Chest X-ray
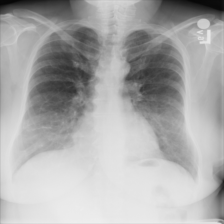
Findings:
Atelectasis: negative
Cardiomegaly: negative
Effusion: negative
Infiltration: negative
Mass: negative
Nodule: negative
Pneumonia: negative
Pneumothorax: negative
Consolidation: negative
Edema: negative
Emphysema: negative
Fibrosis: negative
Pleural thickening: negative
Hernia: negative